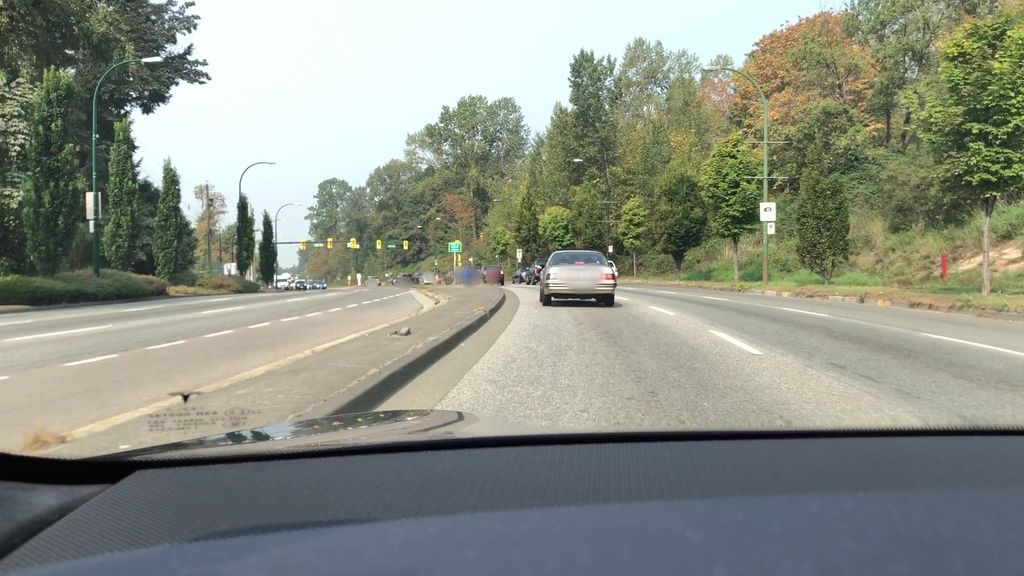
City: vancouver